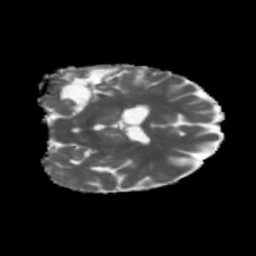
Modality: MD
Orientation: coronal
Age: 58
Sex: female
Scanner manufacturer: siemens
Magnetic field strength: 3 T
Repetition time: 5.47 s
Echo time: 0.0854 s